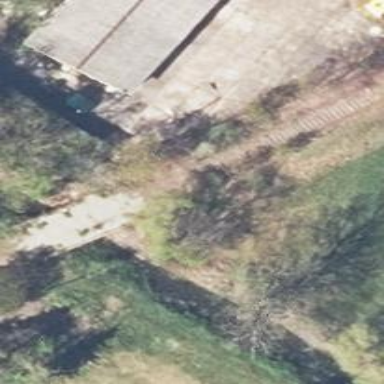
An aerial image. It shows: Abandoned railway bridge.